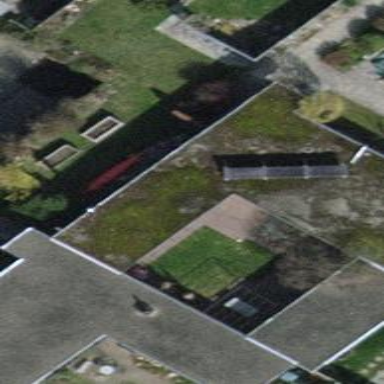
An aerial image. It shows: Flat roof terrace building.